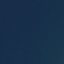
Land use / land cover class: SeaLake